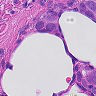
Metastatic tissue present: yes